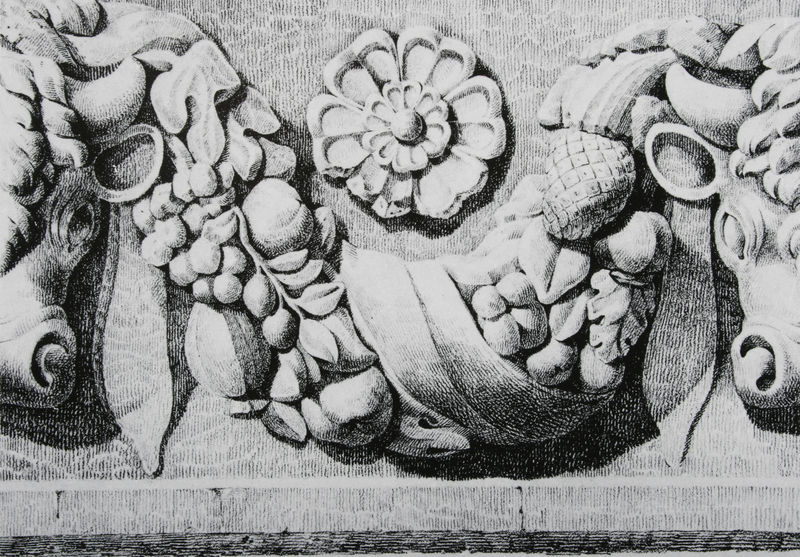
Titel: Bauaufnahme, Detail aus dem Fries des Vesta-Tempels in Tivoli
Künstler: Friedrich von Gärtner
Standort: München
Institution: Architekturmuseum der Technischen Universität
Schlagwörter: blätter, schatten, weiß, blume, blumen, grau, holz, ohr, schwarz, zeichnung, blüte, blüten, obst, rose, tiere, ornament, wand, architektur, band, schädel, stein, horn, zweige, auge, blatt, girlande, ohren, pferd, rund, frucht, früchte, stillleben, trauben, relief, holzschnitt, bogen, fassade, grafik, kuh, rind, detail, nahaufnahme, dekor, floral, verzierung, striche, blütenblätter, quitte, druck, schwarzweiss, schraffur, stich, schlange, schraffiert, bleistift, kranz, sieg, fries, gemäuer, weintrauben, rosette, maul, nüstern, stier, stierkopf, geschnitzt, ananas, pflaumen, monster, akanthus, graphit, eselkopf, shraffiert